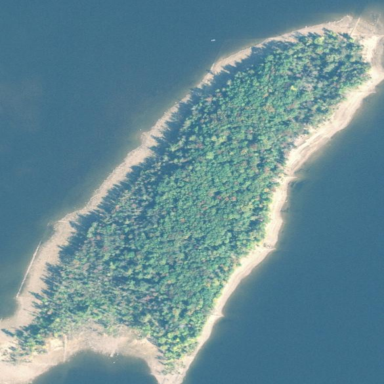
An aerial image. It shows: Islet.